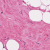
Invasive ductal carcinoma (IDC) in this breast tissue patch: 0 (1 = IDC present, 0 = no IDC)